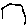
Label: hexagon